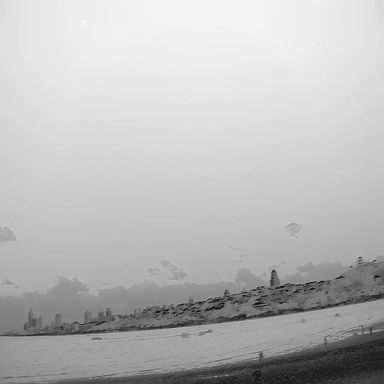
There are six objects shown in the infrared image, including five bulk_carriers, and a canoe.